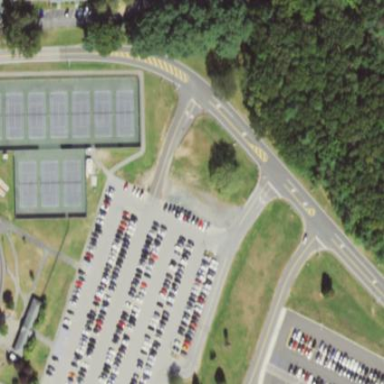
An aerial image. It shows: Tennis court on the leisure land pitch.